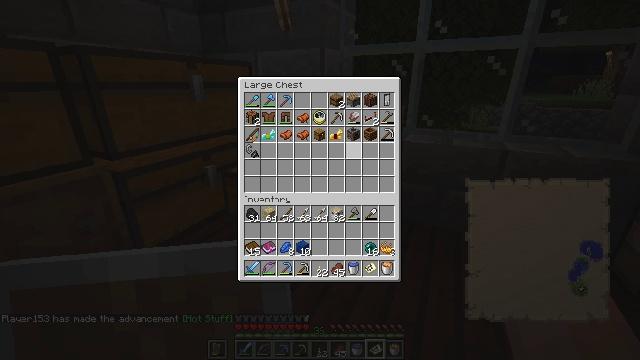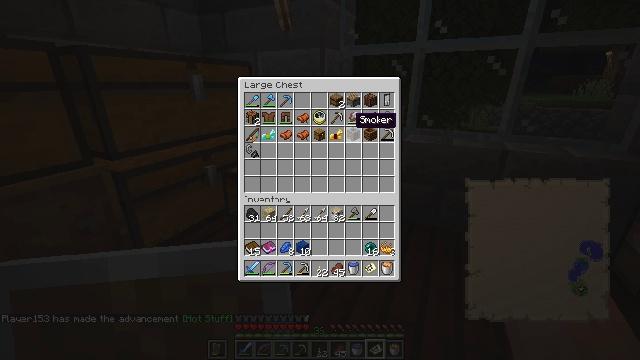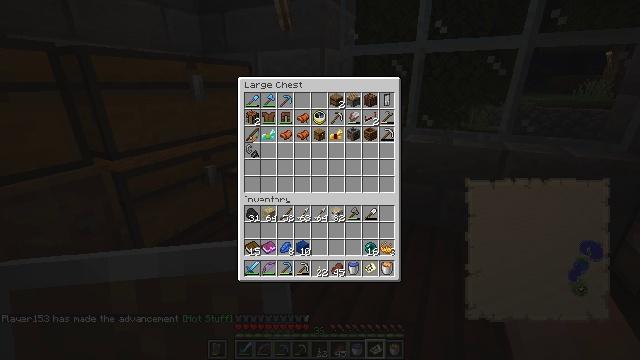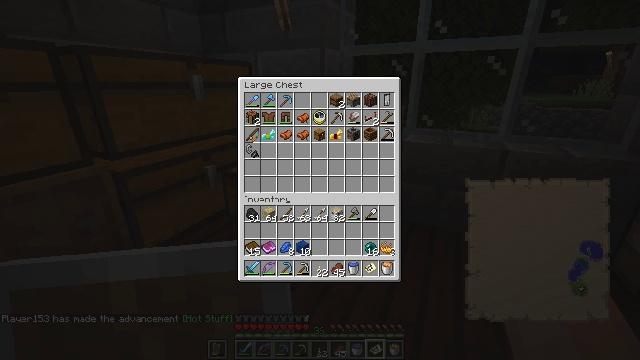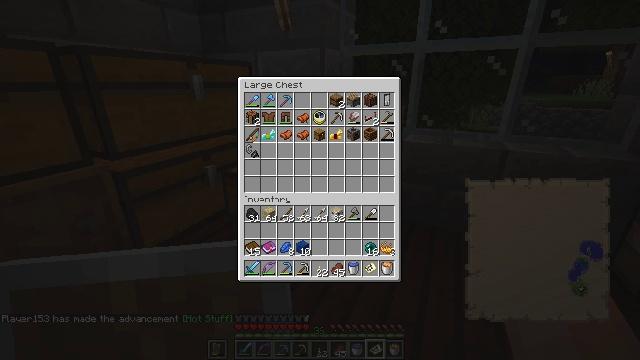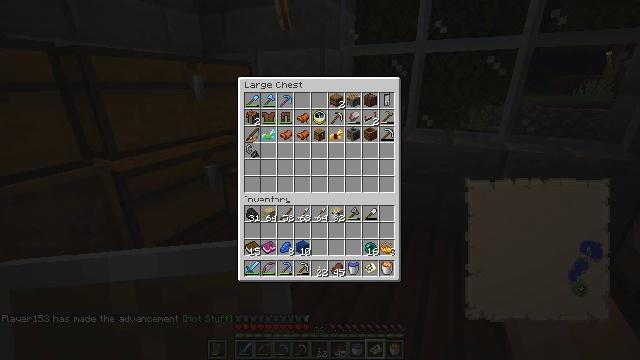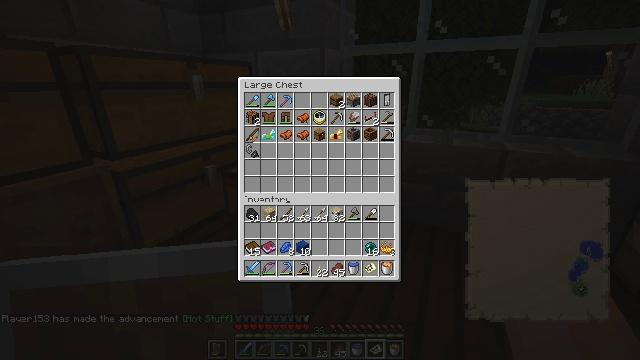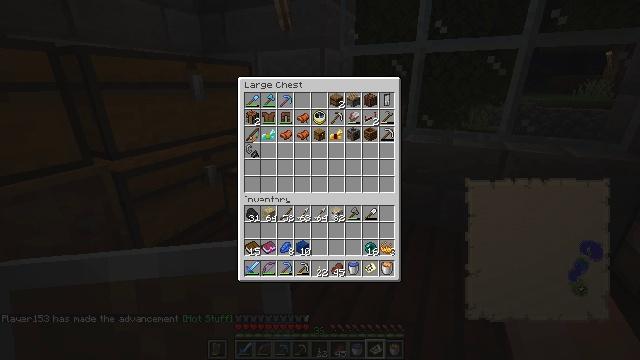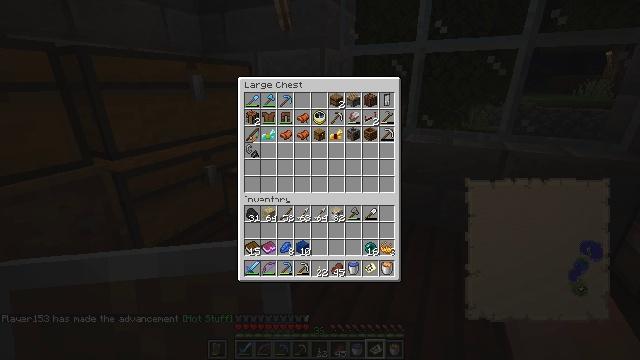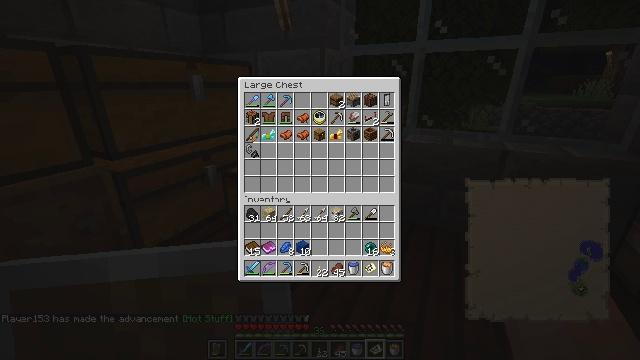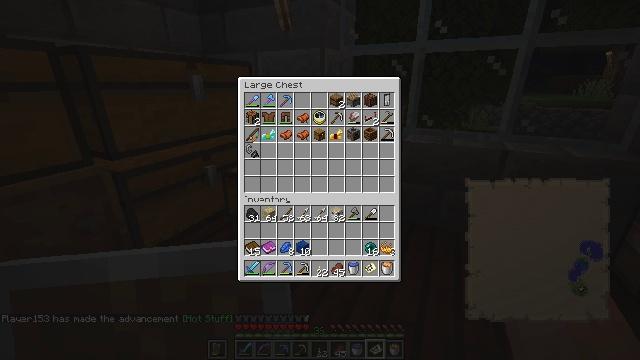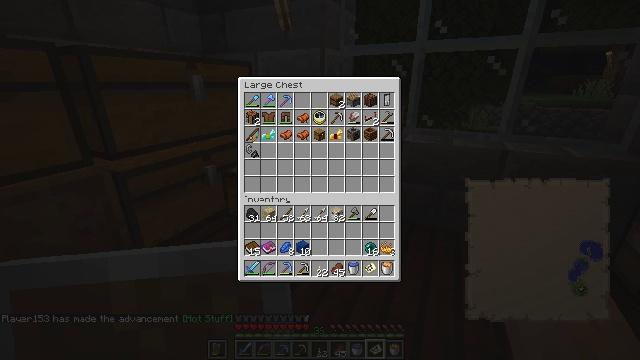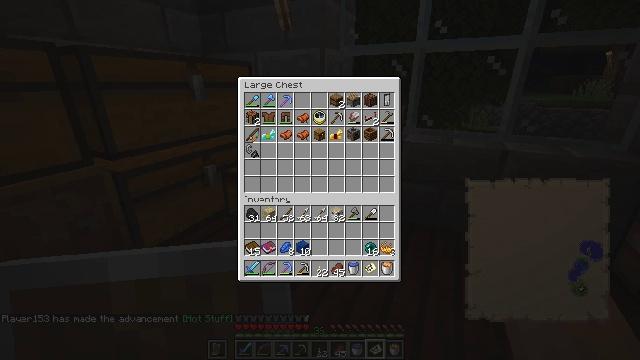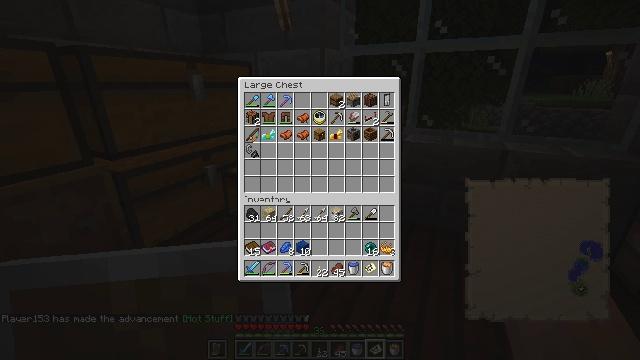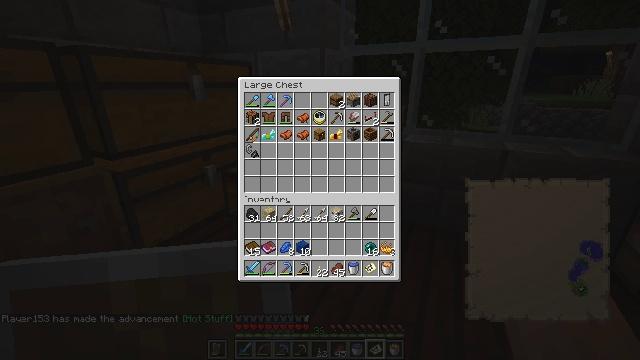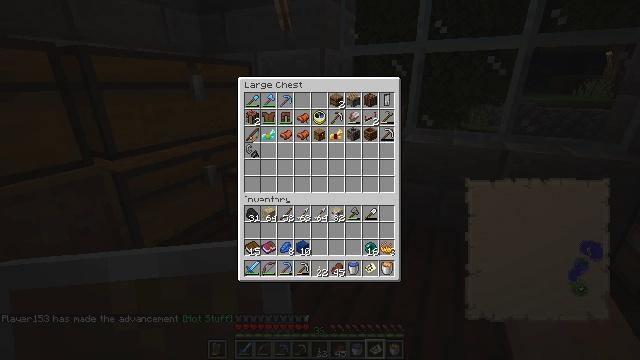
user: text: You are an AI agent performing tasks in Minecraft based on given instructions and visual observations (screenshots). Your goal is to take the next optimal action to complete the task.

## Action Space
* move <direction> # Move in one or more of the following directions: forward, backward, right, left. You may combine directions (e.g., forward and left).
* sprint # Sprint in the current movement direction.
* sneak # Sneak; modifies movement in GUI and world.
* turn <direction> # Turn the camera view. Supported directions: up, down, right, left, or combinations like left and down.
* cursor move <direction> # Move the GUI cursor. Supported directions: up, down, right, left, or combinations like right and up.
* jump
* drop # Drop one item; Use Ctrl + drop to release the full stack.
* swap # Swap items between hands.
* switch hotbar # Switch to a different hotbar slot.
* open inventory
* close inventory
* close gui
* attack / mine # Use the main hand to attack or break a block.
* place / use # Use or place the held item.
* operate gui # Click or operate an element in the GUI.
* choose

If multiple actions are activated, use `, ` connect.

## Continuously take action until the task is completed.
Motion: motion action
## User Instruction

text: Open a crafting table and craft a cauldron.
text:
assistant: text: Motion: cursor move left and up
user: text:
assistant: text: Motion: cursor move left and up
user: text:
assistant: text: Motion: cursor move up
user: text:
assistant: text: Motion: cursor move up
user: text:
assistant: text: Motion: no_op
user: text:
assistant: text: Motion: no_op
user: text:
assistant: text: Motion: no_op
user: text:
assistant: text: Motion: no_op
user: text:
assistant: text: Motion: no_op
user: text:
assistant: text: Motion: no_op
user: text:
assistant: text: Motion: cursor move down
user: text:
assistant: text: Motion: no_op
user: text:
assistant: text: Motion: no_op
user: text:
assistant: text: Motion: no_op
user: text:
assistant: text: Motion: no_op
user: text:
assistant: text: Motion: no_op
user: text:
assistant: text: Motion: no_op
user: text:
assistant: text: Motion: no_op
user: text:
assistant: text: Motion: no_op
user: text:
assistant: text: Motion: cursor move right and down
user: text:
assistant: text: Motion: cursor move right and down
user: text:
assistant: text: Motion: cursor move right and down
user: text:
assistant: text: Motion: cursor move up
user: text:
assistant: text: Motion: no_op
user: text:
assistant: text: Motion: no_op
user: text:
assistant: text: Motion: no_op
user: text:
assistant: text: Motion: no_op
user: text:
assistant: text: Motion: no_op
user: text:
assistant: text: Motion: no_op
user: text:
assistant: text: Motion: no_op